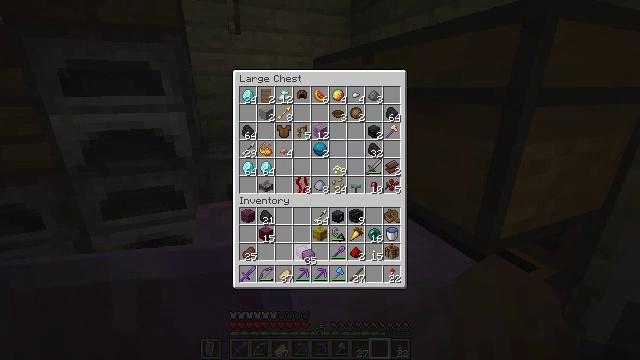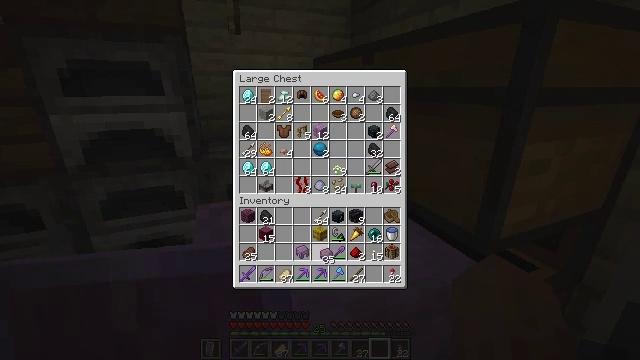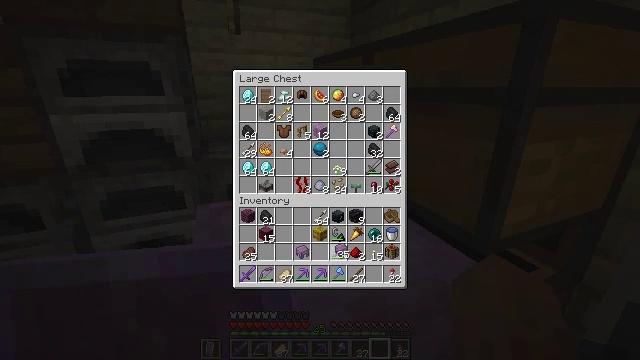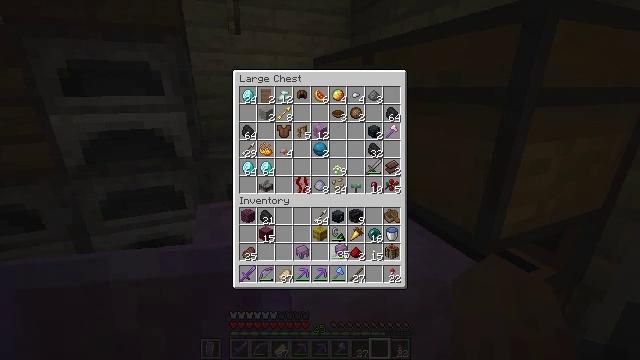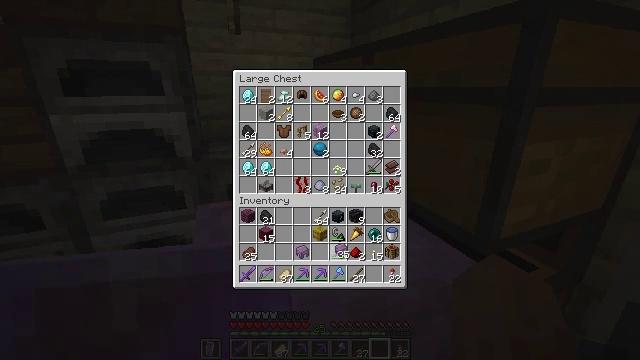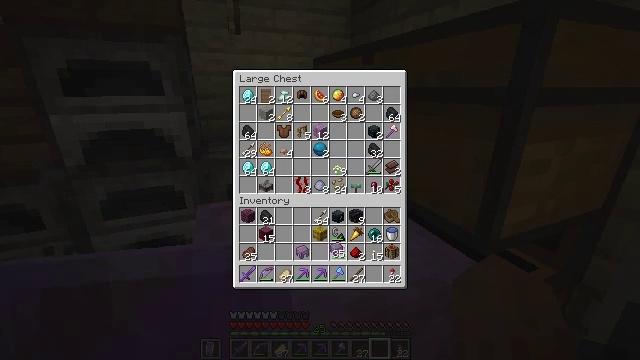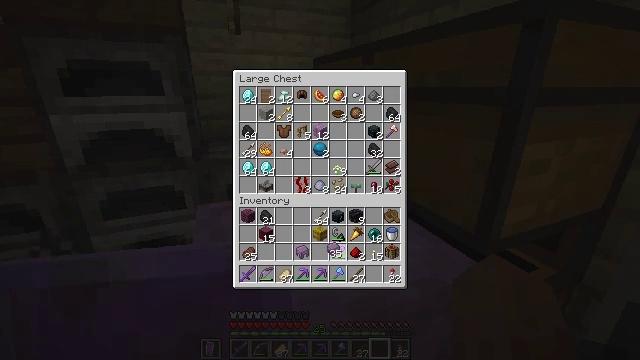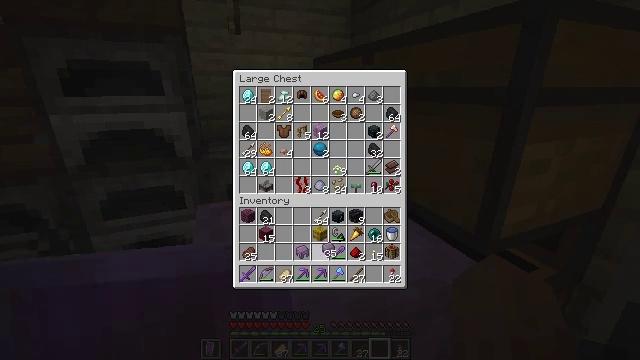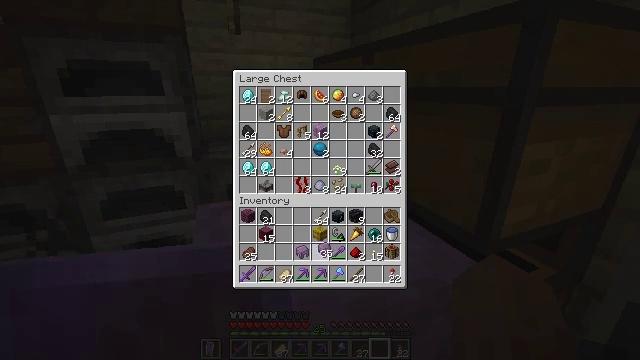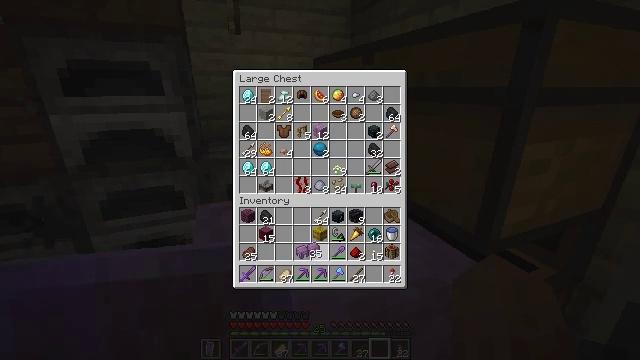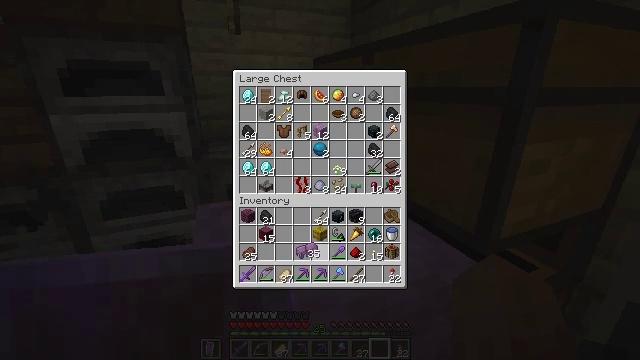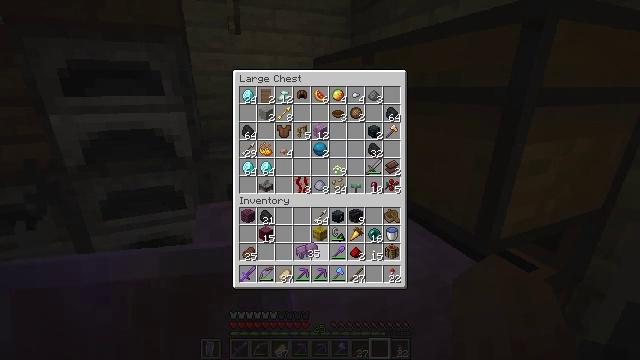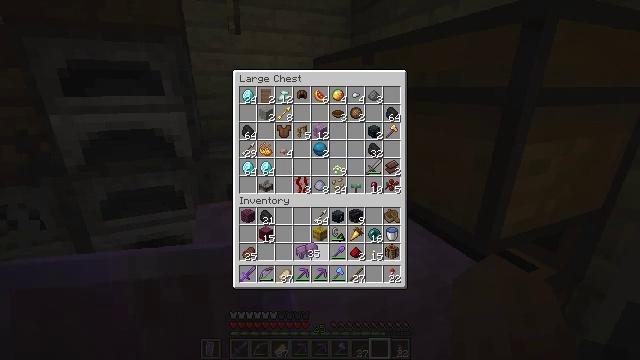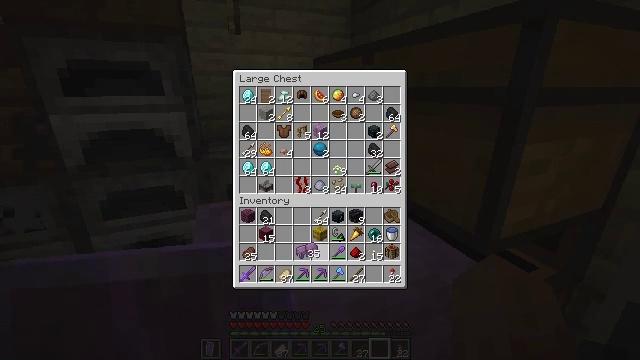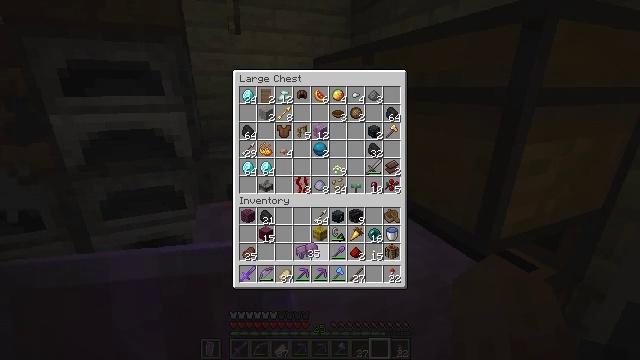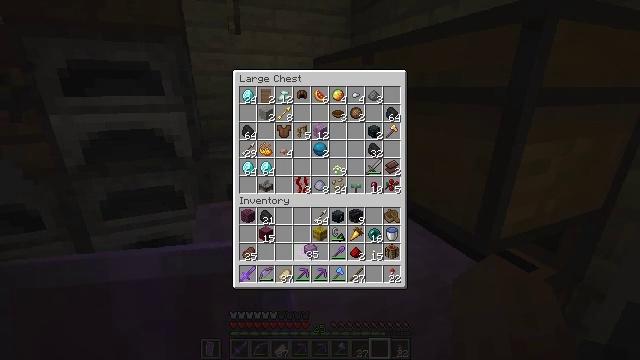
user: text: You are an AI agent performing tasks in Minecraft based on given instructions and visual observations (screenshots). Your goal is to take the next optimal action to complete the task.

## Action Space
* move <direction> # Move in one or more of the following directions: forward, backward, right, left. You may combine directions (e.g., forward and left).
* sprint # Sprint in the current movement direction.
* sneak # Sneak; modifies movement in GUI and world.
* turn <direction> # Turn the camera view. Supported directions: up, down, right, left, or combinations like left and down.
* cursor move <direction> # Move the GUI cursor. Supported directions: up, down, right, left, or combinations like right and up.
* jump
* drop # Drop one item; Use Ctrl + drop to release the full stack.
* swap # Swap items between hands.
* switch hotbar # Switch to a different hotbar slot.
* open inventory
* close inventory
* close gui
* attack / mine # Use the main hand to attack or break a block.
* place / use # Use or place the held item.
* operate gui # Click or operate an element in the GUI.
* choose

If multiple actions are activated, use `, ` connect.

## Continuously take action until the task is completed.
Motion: motion action
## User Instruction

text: Turn crimson stems into crimson planks in your inventory.
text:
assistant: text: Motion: turn right
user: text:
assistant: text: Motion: turn right
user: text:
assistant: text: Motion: no_op
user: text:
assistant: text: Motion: no_op
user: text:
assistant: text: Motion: no_op
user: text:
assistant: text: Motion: no_op
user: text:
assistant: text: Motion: no_op
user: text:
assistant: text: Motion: no_op
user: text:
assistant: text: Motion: turn left
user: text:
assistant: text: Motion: no_op
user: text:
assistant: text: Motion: no_op
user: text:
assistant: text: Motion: no_op
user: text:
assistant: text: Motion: no_op
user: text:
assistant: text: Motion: use / place
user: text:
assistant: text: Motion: use / place
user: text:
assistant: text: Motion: use / place
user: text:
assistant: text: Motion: no_op
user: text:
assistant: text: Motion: no_op
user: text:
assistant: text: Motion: no_op
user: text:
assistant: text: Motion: no_op
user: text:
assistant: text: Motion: no_op
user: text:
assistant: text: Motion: no_op
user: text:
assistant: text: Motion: no_op
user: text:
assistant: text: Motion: no_op
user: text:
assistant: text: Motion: turn right
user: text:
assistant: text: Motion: no_op
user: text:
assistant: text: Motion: turn up
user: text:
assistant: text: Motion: turn right and up
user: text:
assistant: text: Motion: turn right and up
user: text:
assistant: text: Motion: turn up